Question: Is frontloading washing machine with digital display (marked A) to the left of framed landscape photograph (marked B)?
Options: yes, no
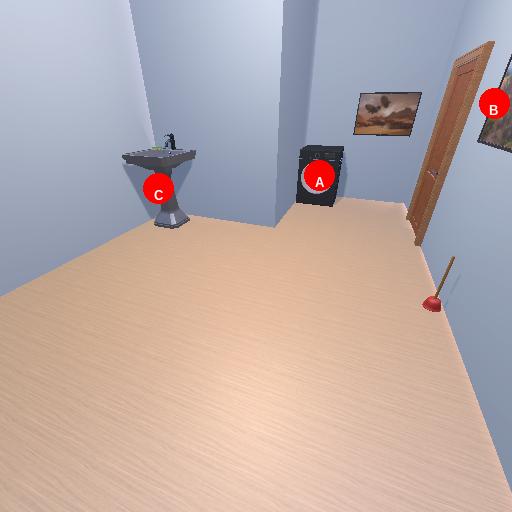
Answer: yes